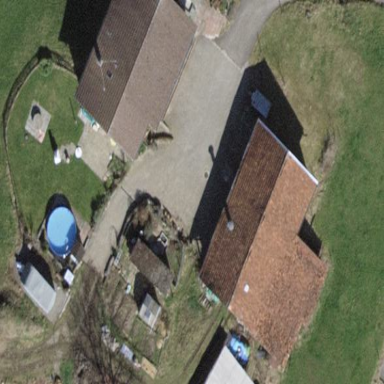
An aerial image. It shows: Farmyard area.